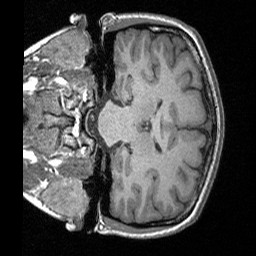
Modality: T1w
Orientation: coronal
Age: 19
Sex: female
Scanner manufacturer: siemens
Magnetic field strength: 3 T
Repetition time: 1.64 s
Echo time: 0.00234 s